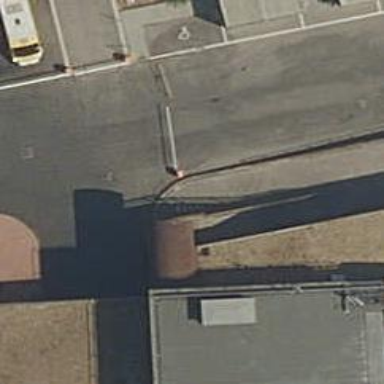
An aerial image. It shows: Kerb barrier.